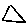
Label: triangle